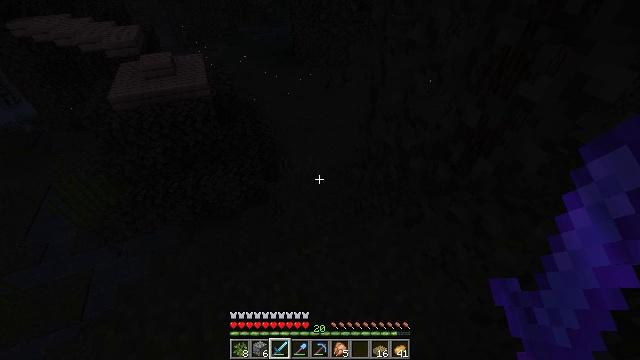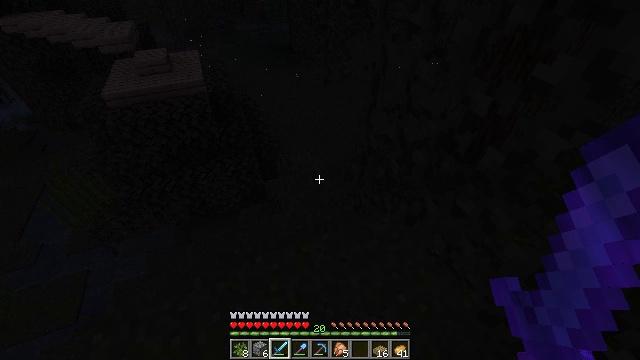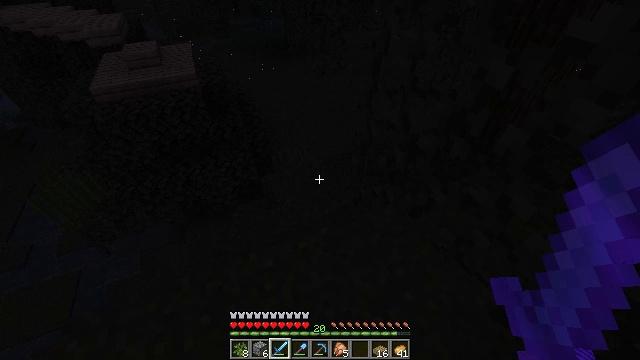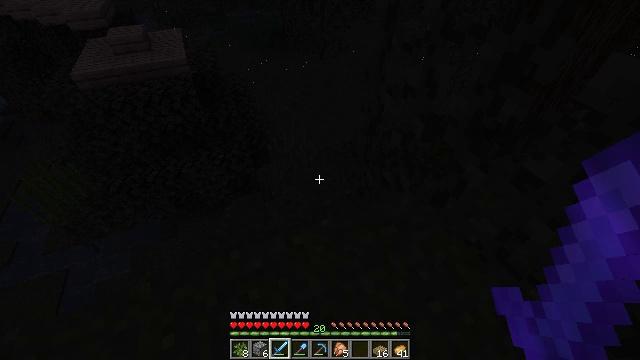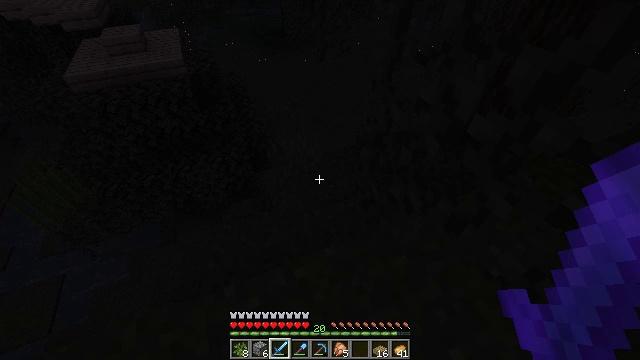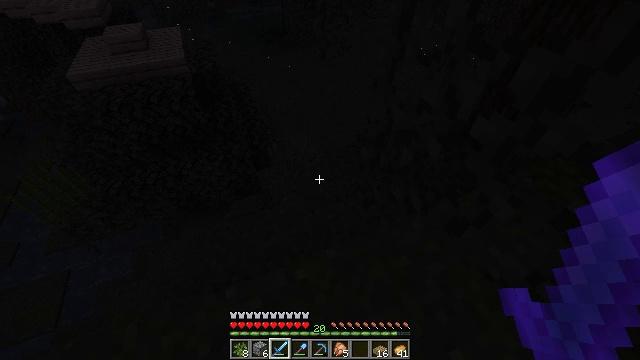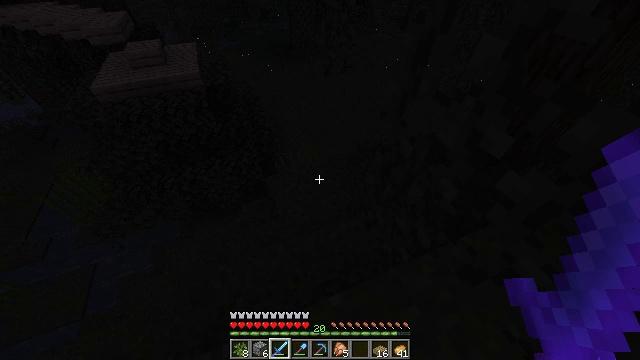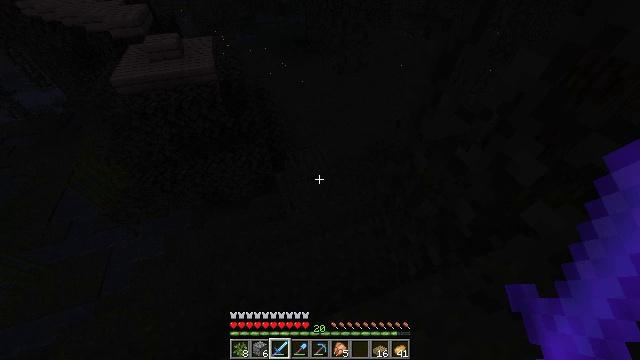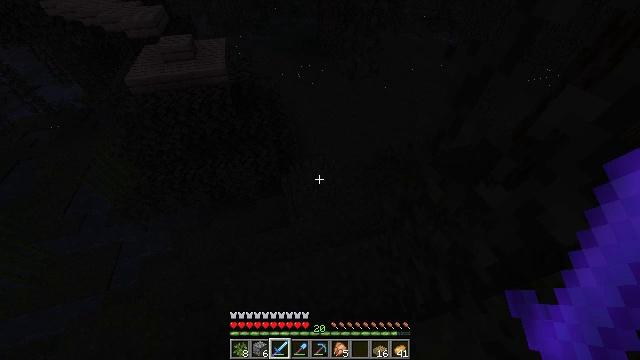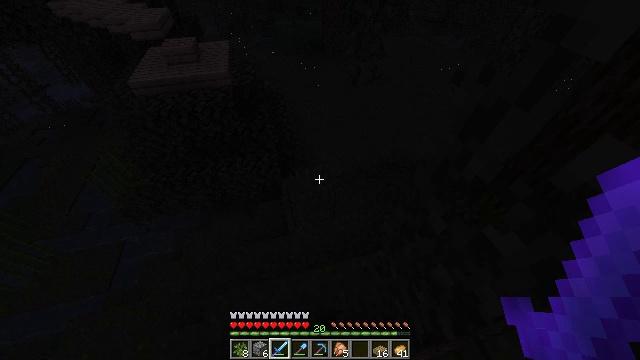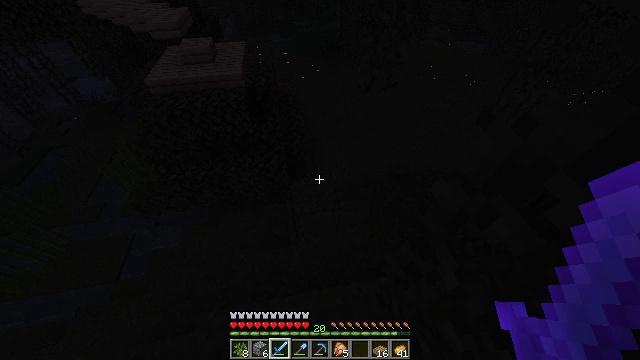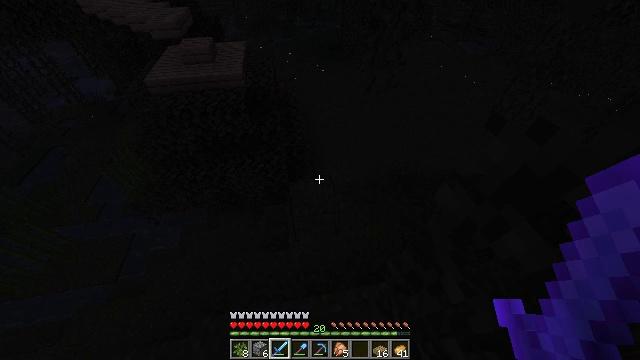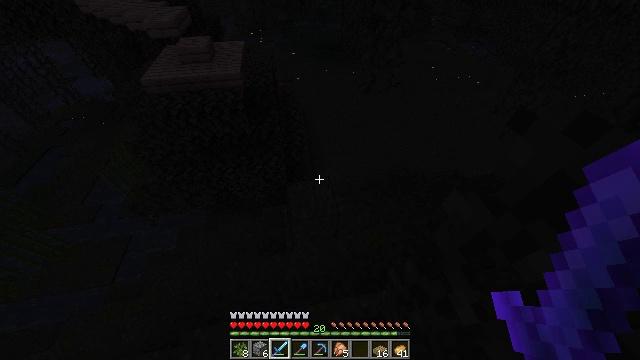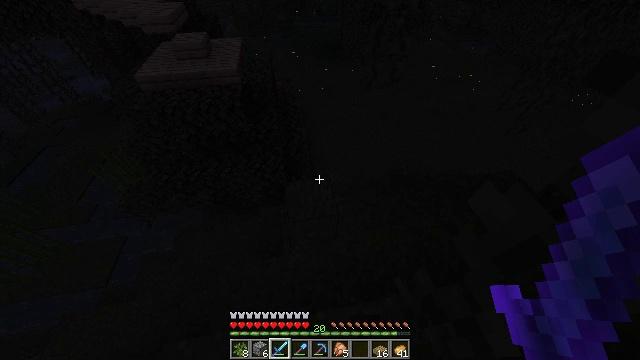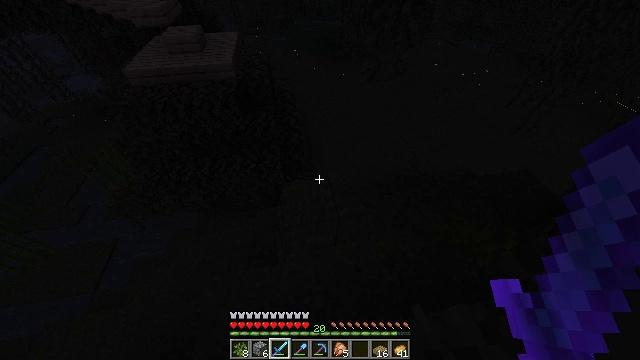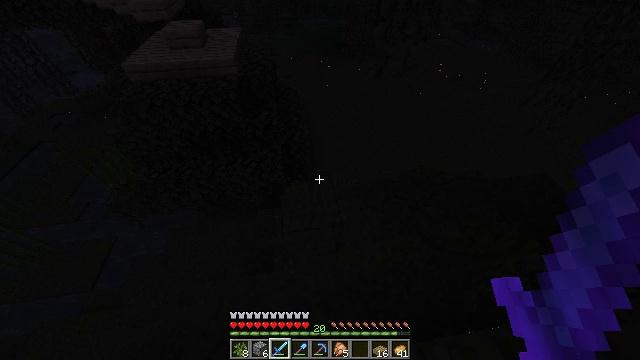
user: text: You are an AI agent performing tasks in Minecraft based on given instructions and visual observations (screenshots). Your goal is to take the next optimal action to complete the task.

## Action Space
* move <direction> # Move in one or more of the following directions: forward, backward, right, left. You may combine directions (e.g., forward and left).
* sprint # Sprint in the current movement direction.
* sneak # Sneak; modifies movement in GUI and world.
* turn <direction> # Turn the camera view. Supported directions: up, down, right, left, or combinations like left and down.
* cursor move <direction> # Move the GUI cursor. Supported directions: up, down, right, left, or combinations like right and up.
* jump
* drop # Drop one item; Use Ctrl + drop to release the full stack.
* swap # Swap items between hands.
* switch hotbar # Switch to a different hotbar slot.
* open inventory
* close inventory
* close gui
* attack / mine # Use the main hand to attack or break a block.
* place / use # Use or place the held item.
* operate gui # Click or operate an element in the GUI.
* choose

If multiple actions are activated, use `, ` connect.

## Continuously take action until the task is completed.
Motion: motion action
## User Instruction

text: Remove oak leaves from branches.
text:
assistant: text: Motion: move forward
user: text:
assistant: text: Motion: move forward
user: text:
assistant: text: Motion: move forward
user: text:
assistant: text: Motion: move forward, sprint
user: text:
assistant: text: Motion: move forward, sprint
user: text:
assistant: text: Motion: move forward
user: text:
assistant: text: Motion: move forward, turn left and down
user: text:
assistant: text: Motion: move forward, sprint, turn left
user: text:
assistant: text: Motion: move forward, sprint, turn left
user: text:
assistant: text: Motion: move forward, sprint, turn left
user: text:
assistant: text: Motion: move forward
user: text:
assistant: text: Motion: move forward
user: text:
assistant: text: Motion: move forward
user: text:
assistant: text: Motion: move forward, sprint
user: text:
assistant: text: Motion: move forward, sprint, turn left
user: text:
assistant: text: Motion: move forward, sprint, turn left
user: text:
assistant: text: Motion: move forward, turn left
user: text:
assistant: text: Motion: move forward, turn left
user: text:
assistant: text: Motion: move forward, sprint, turn left
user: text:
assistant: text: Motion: move forward, sprint, turn left
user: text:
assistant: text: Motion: move forward, sprint
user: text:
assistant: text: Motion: move forward
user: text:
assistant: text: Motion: move forward, sprint, turn left
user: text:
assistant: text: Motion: move forward, sprint, turn left
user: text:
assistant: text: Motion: move forward, sprint, turn left
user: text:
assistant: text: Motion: move forward, sprint
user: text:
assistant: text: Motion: move forward
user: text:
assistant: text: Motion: move forward
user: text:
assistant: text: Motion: move forward, turn up
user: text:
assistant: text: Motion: move forward, turn right and up